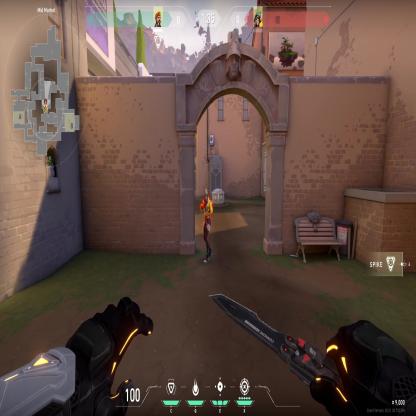
Label: enemy